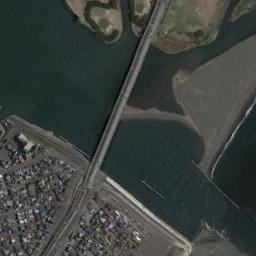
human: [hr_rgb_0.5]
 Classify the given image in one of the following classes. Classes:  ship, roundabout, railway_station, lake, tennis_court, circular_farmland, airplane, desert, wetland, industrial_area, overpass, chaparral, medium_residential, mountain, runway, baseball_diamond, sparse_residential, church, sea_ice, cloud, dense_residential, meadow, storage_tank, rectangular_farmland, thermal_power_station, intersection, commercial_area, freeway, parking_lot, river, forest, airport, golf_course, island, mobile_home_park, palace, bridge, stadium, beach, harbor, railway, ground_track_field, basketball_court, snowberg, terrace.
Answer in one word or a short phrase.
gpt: bridge